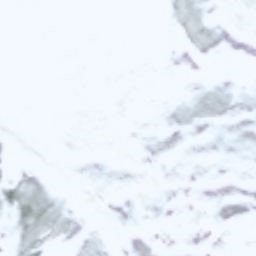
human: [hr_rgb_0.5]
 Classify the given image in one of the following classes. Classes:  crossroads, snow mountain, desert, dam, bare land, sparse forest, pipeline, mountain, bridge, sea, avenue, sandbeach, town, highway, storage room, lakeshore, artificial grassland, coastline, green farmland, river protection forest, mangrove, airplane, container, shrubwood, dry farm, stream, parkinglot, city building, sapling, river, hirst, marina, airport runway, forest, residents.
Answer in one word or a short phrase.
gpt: snow mountain